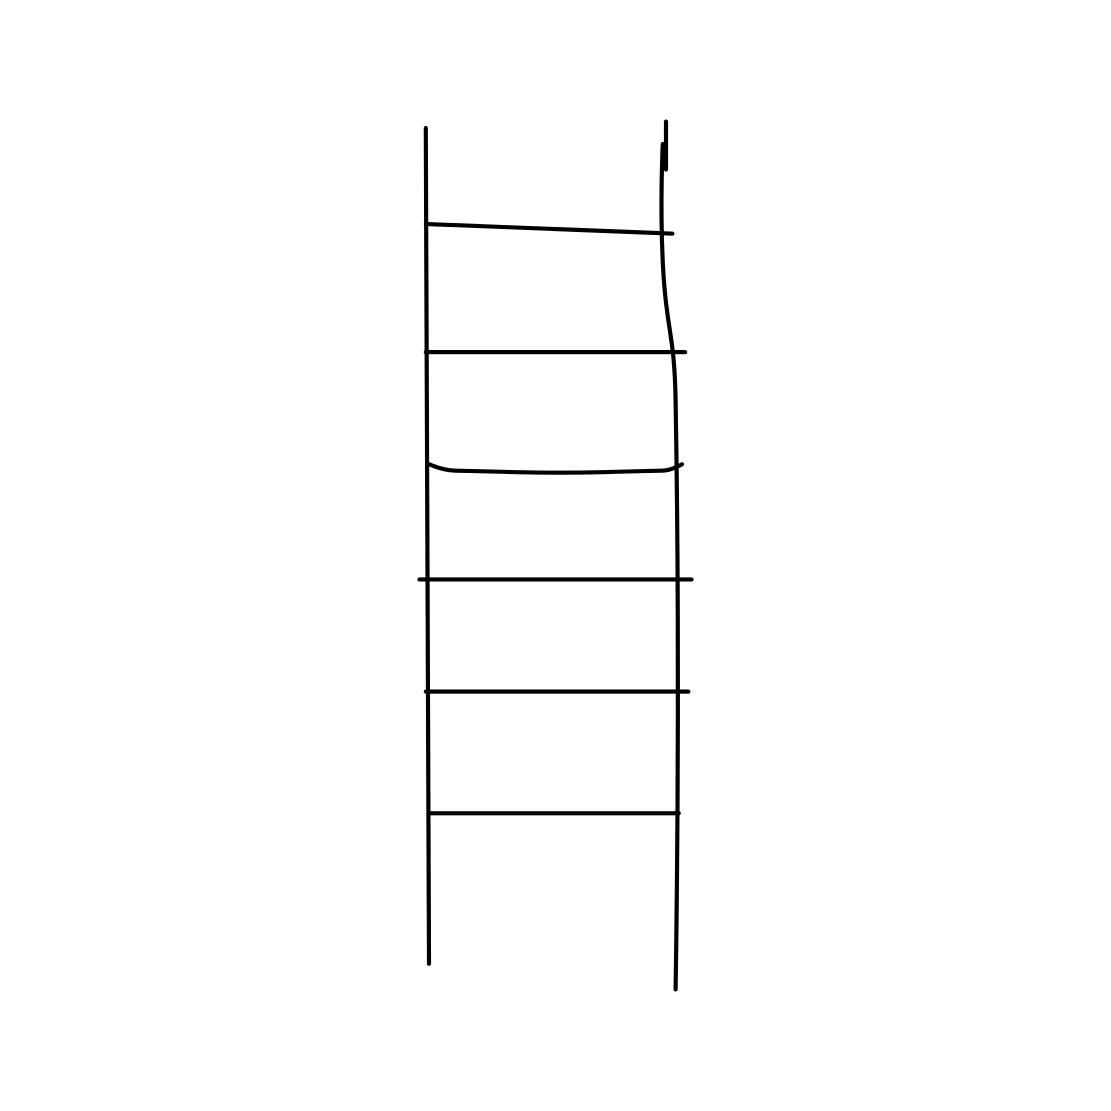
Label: ladder